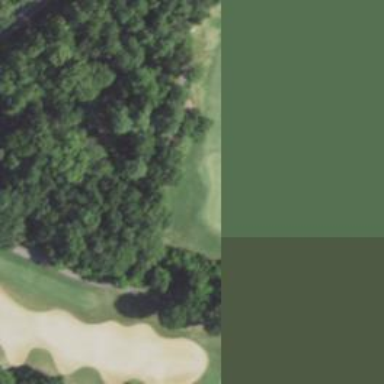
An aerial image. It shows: Golf hole.